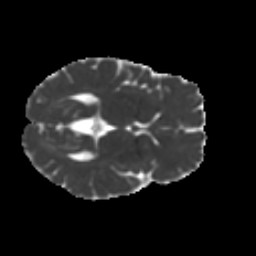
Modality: MD
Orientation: axial
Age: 54
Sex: female
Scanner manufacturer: ge
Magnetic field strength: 3 T
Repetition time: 7.8 s
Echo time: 0.0606 s